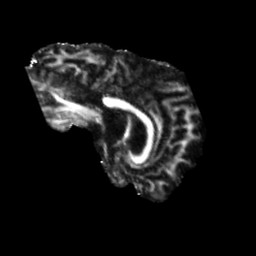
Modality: FA
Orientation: sagittal
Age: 74
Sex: male
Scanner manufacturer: siemens
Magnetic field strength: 3 T
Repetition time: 5.25 s
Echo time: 0.08 s